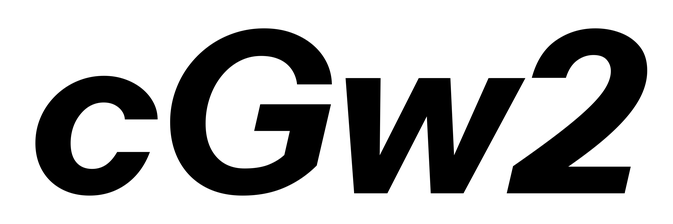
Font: InstrumentSans-Italic_Bold_Italic